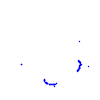
Particle: kaon